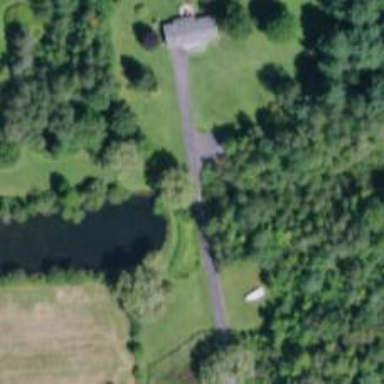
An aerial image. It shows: Driveway bridge over service road.